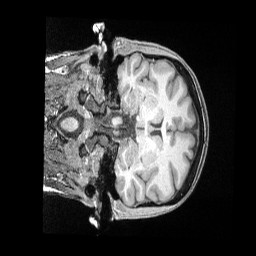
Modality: T1w
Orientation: coronal
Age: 39
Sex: female
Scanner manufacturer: siemens
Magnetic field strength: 3 T
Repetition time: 2 s
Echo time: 0.00211 s